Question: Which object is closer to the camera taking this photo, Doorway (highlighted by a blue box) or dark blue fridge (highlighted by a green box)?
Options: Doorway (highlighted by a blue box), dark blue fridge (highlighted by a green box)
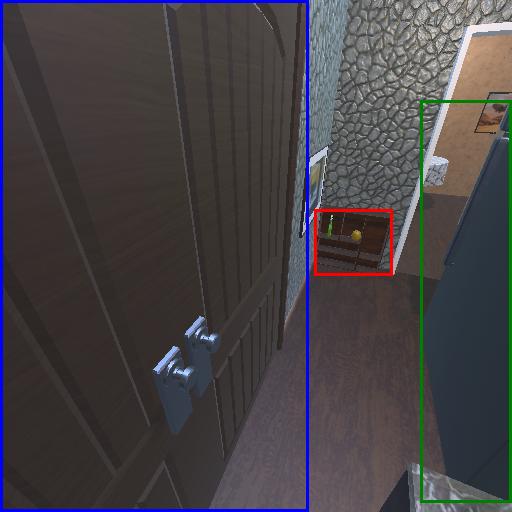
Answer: Doorway (highlighted by a blue box)